Field crop: tomato
Growth stage: 1
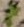
Species: solanum